На рисунке показаны два точечных положительных заряда $Q$, покоящихся в точках $A$ и $B$ на оси $x$. Расстояние от начала координат до $A$ и $B$ одинаково и равно $r$. В начало координат помещают заряженную частицу $P$ с массой $m$ и зарядом $q$.
Будет ли частица $P$ находиться в $O$ в устойчивом равновесии при фиксированном направлении возможного движения?
Как будет двигаться частица $P$, если придать есть малое возмущение в направлениях, соответствующих устойчивому равновесию?
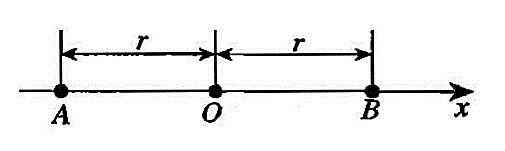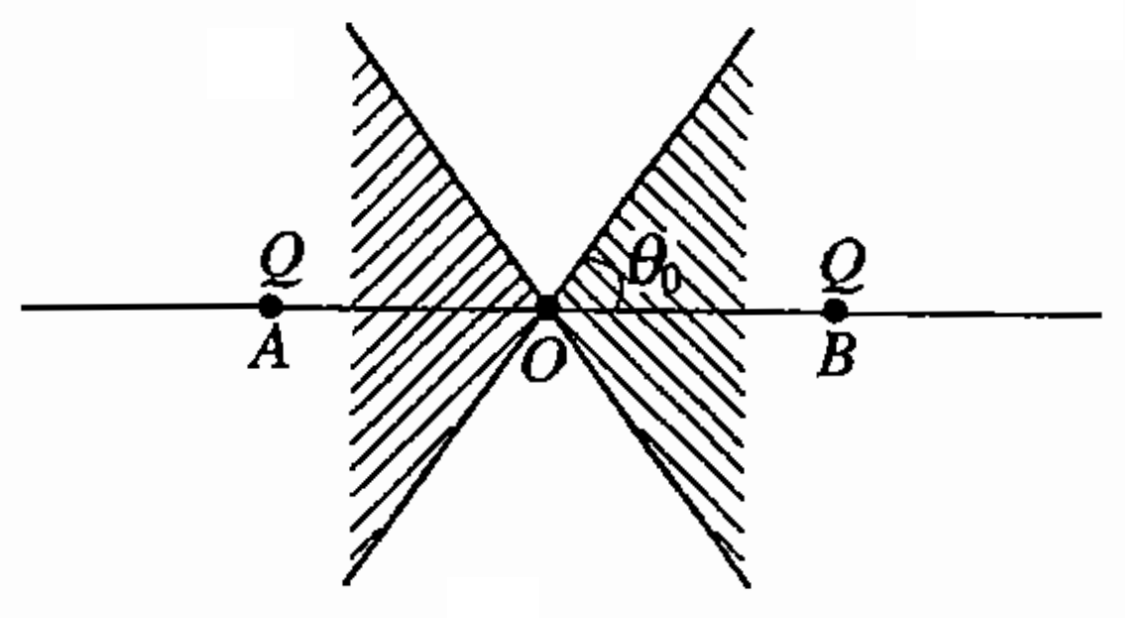
Будет ли частица $P$ находиться в $O$ в устойчивом равновесии при фиксированном направлении возможного движения?
Ответ: Частица будет находиться в устойчивом положении равновесия, если направление её движения лежит в заштрихованной области при $q>0$ и вне её при $q<0$, где $\theta_0=\arccos\frac{1}{\sqrt3}=54.74^{\circ}.$

Как будет двигаться частица $P$, если придать есть малое возмущение в направлениях, соответствующих устойчивому равновесию?
Ответ: Частица совершает гармонические колебания с периодом \[T=\left\{\begin{array}{cc}2\pi\sqrt{\frac{mr^3}{2\left|q\right|Q\left(3\cos^2\theta-1\right)}},&q>0\\2\pi\sqrt{\frac{mr^3}{2\left|q\right|Q\left(1-3\cos^2\theta\right)}},&q<0\end{array}\right..\]
Темы:
T, Электростатика, Электромагнетизм, Китайские, Закон Кулона